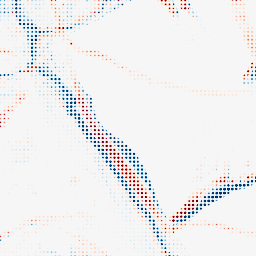
Category: morphological
Decomposition family: morphological_rect
Decomposition parameters: operation: average
width: 20
height: 10
Upsampling method: sinc_blackman
Upsampling parameters: scale: 8
kernel_size: 4
Upsampling scale: 8